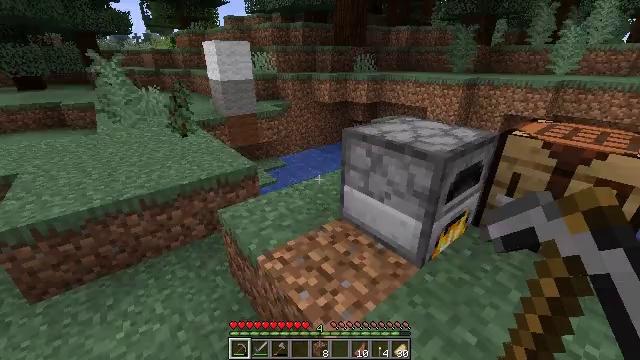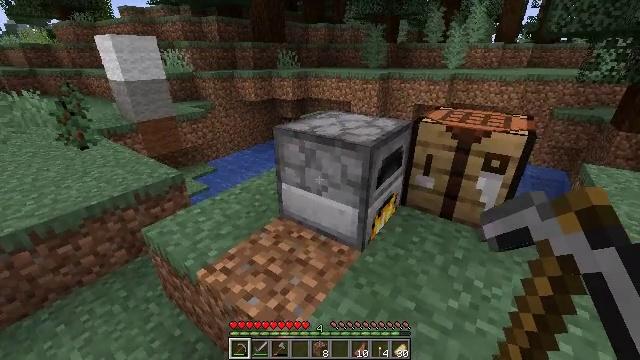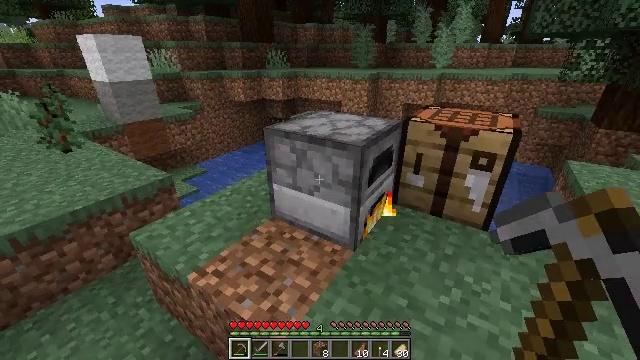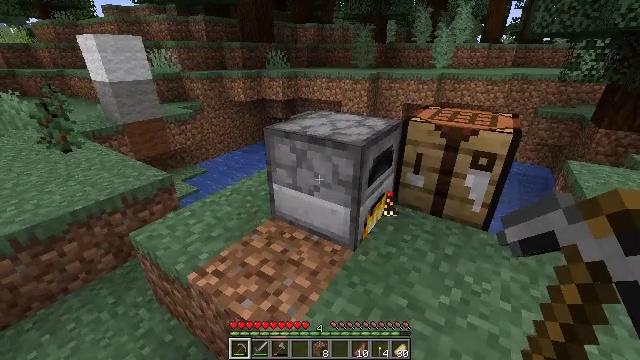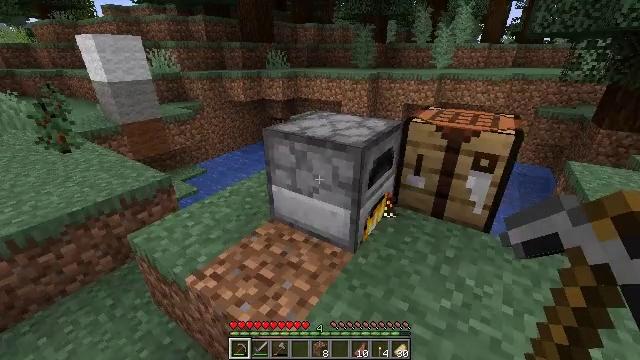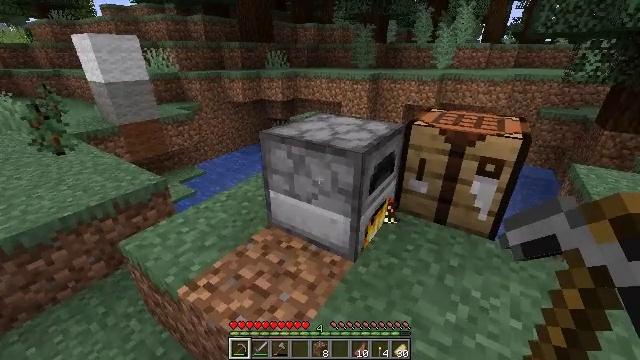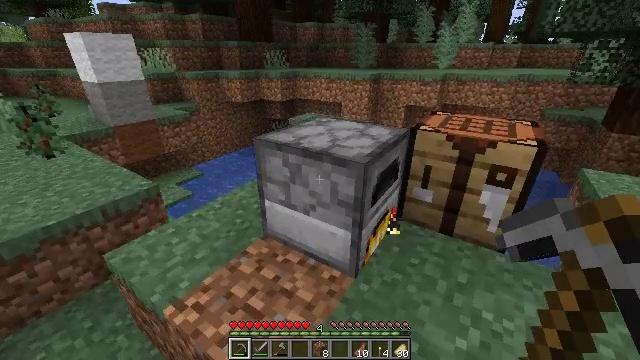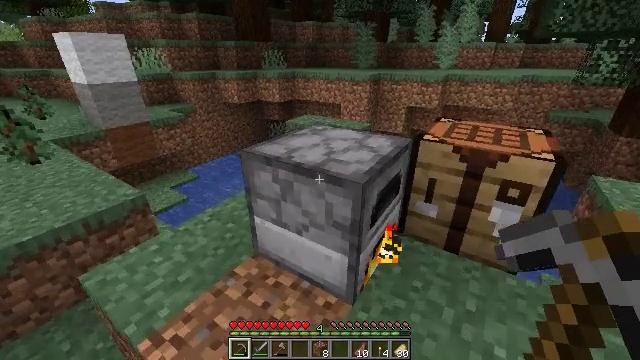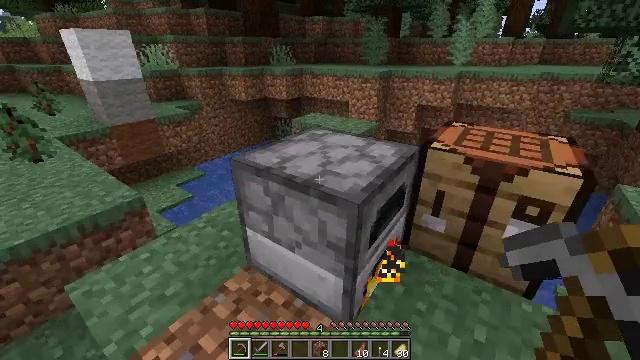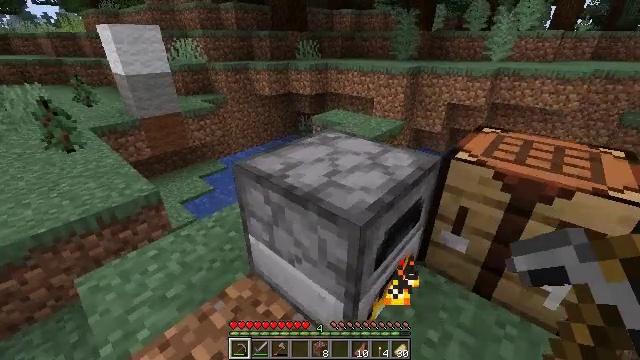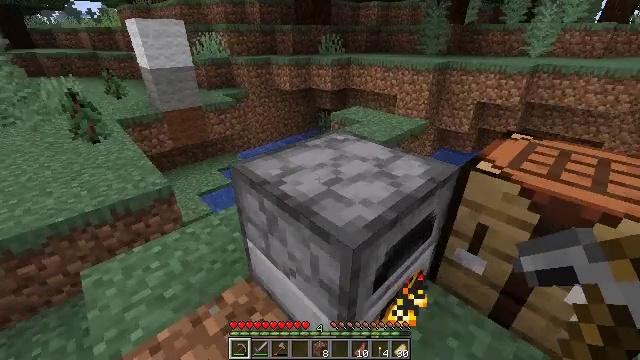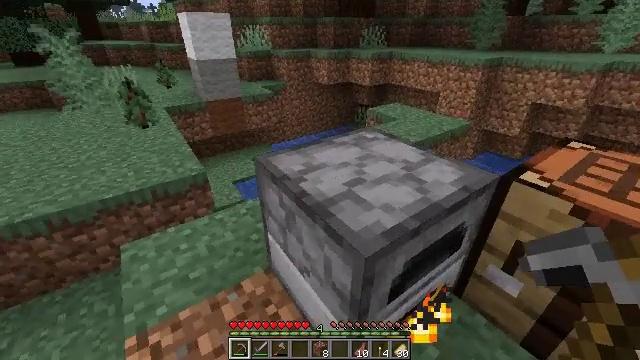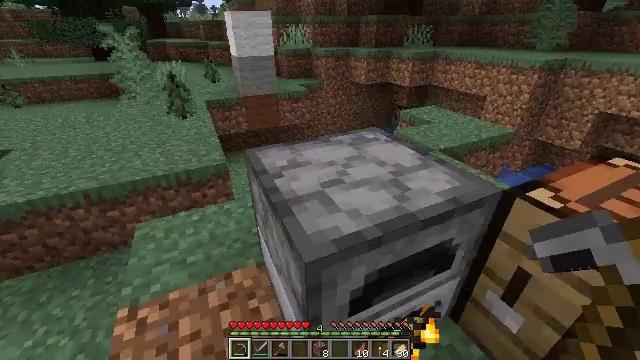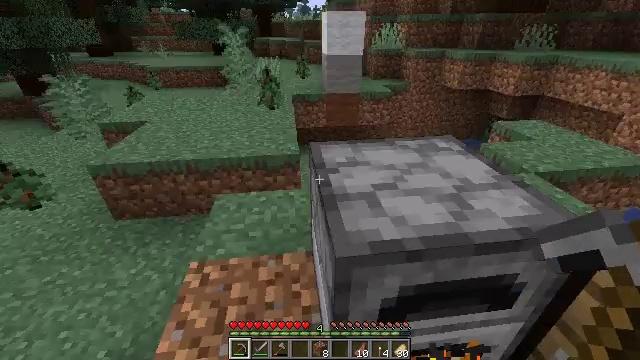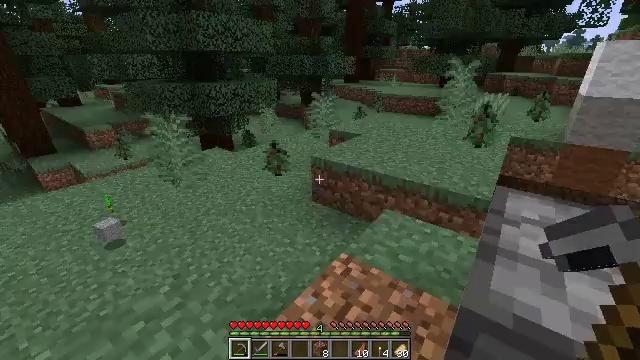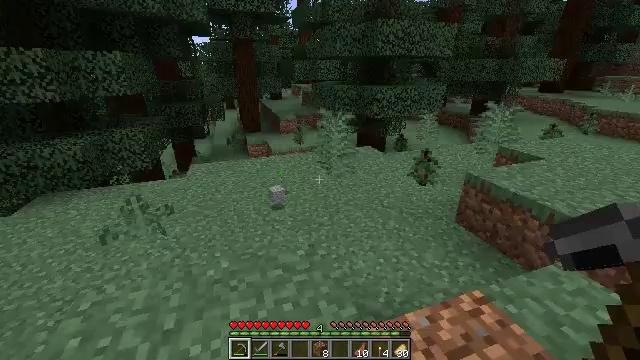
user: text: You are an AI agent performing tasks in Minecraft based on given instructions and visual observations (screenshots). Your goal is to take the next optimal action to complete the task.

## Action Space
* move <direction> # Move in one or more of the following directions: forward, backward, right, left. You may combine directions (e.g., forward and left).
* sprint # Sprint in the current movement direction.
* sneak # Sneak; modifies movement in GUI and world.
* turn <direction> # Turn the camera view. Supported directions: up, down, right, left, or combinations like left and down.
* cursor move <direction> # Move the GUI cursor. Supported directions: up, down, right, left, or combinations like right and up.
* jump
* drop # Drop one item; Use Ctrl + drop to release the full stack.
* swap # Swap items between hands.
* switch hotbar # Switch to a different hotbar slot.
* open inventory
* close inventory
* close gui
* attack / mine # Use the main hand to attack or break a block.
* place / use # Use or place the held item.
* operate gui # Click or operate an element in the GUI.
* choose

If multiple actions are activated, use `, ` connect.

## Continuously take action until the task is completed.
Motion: motion action
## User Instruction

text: Drop a wooden sword.
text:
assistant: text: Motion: turn right
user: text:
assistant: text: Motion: turn right
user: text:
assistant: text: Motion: no_op
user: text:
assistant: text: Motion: move forward
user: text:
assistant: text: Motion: move forward
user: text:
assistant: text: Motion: move forward
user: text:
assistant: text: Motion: move forward and move right
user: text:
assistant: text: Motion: move forward and move right, turn left
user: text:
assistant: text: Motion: move forward and move right, turn left and down
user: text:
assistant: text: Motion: move forward and move right, turn left and down
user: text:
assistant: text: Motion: move right, turn left and down
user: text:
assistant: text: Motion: move right, turn left
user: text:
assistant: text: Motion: turn left
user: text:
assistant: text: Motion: turn left and up
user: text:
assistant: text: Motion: turn left
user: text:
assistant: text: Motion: turn left and up
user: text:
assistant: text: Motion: no_op
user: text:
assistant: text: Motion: no_op
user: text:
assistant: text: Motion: no_op
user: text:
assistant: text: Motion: no_op
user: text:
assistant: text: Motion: no_op
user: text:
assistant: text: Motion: move forward
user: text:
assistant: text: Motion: move forward
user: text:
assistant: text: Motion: move forward, turn right
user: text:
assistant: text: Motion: move forward
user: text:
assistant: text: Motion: move forward
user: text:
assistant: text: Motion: move forward
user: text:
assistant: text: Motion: no_op
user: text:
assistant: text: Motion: no_op
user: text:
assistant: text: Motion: open inventory